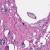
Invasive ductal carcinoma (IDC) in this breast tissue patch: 0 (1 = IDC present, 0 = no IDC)